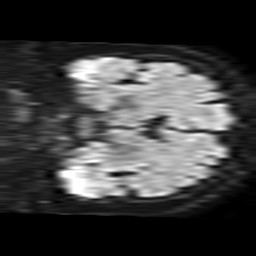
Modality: TRACE
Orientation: coronal
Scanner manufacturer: philips
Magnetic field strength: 1.5 T
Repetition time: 3.395 s
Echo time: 0.06922 s